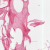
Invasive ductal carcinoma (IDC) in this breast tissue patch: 0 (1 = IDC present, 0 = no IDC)